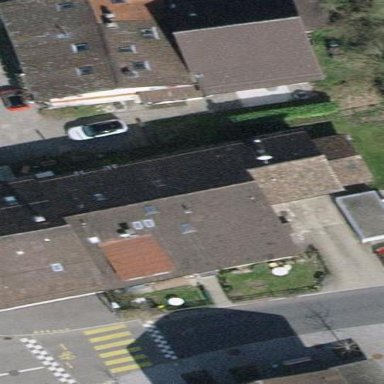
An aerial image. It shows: Terrace building.